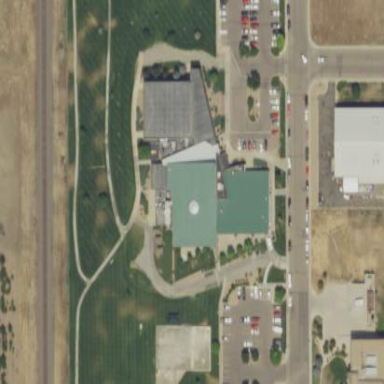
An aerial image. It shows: Building that houses fitness center.